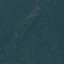
Label: Forest